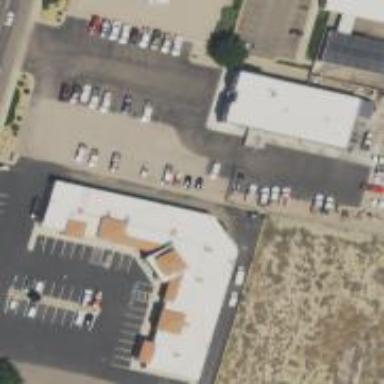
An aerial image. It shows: Healthcare clinic is depicted in the image.